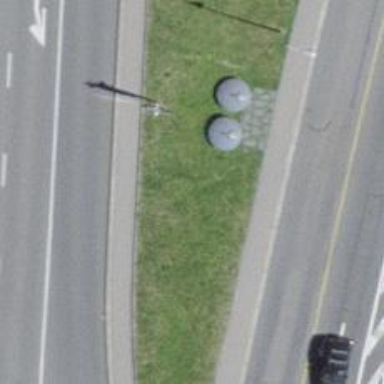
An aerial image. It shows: Surveillance object is present in the image.